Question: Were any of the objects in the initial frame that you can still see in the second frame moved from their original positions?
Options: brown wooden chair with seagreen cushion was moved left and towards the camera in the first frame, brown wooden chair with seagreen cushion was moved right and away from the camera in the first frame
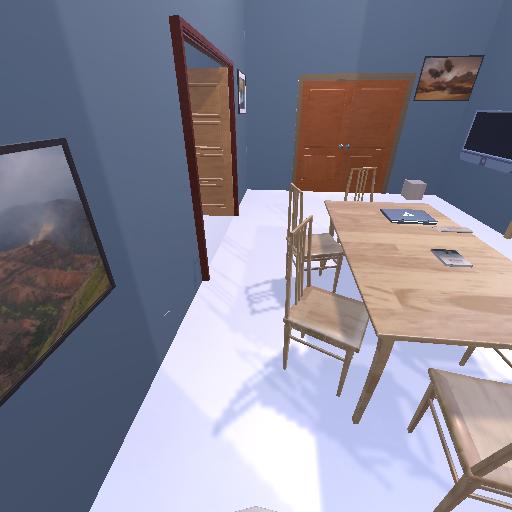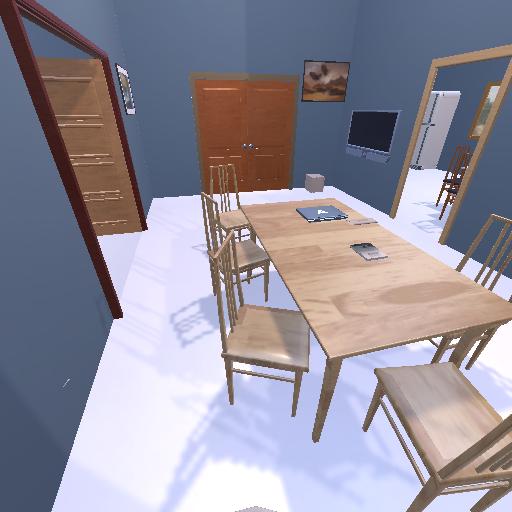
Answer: brown wooden chair with seagreen cushion was moved left and towards the camera in the first frame